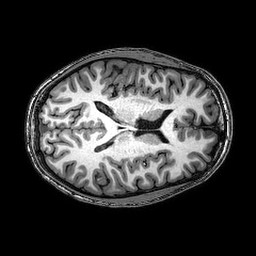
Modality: T1w
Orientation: axial
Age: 22
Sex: male
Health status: healthy
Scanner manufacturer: philips
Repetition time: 0.008352 s
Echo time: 0.00384 s